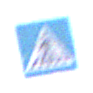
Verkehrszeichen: FussgaengerueberwegRechts
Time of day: MorningAfternoon
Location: Outdoor (Nature)
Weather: Clear
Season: NotSpecified
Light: Natural